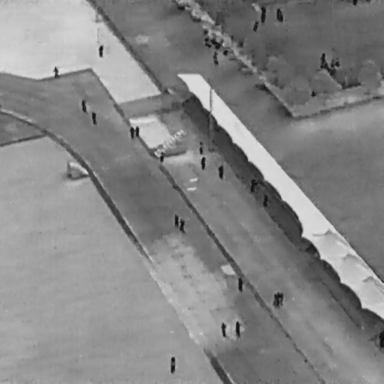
There are 28 objects shown in the infrared image, including 25 People, and three DontCares.